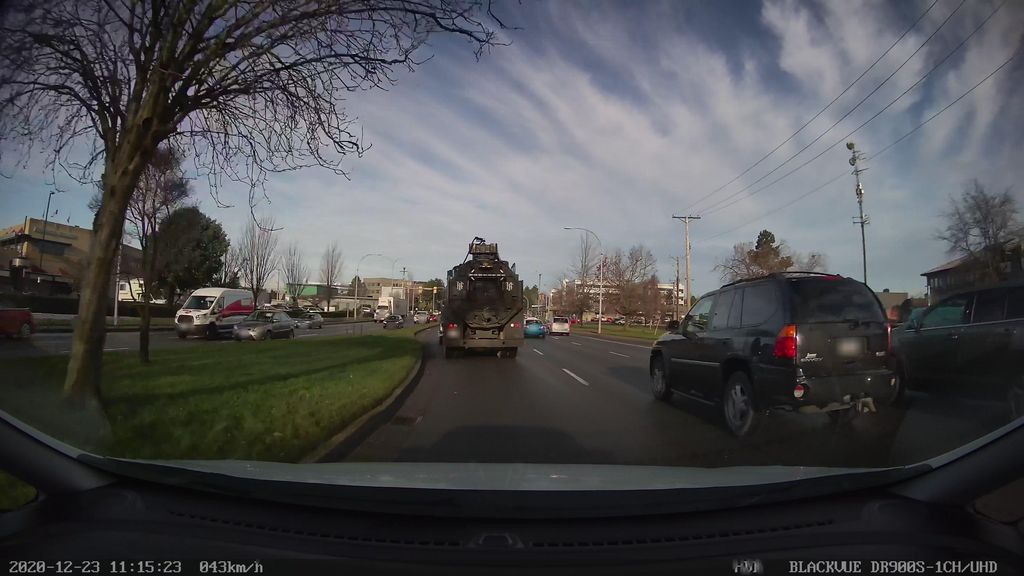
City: victoria